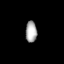
Tissue: prostate
Cell type: Fibroblasts
Senescence score: 0.7
Nuclear area (px): 237
Mean DAPI intensity: 168.928